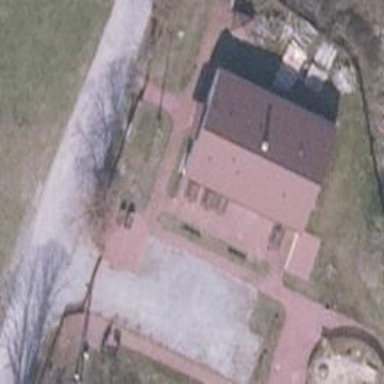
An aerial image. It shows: Community centre.